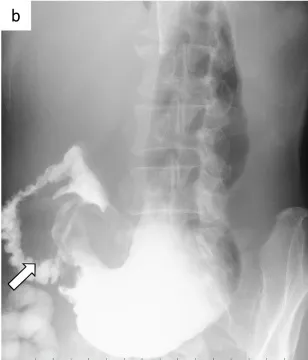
B. Upper gastrointestinal series showed advanced gastric cancer located in the antrum of the stomach (arrow).
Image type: radiology (x_ray)